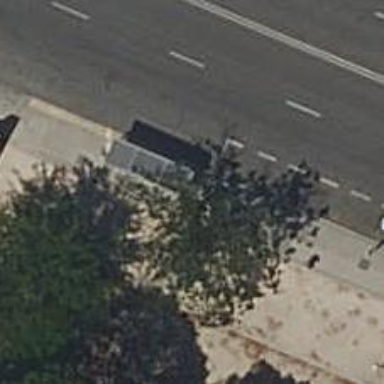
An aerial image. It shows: Bus stop with shelter. It is platform for public transport.